Aerial crown-view tile of a tropical tree (Barro Colorado Island, Panama), acquired 20250317:
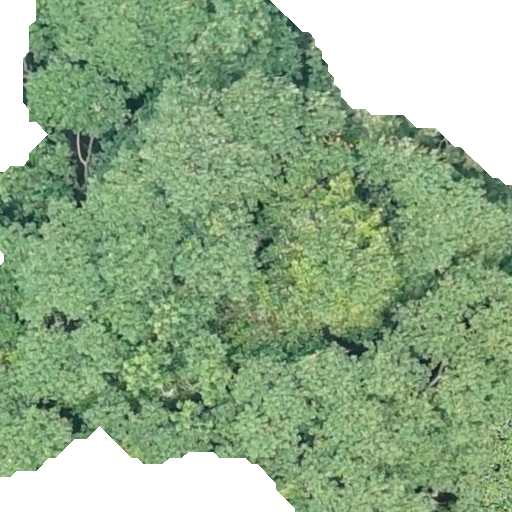
Species: Hieronyma alchorneoides
GBIF accepted scientific name: Hieronyma alchorneoides
Crown area: 408.95 m²